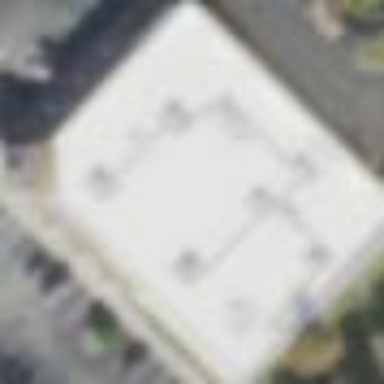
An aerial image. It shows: Building that is pharmacy providing healthcare services.